Interaction volume radius: 10 \u00c5
Interaction volume height: 15 \u00c5
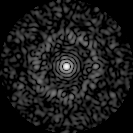
Disorder parameter: 0.8383